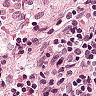
Metastatic tissue present: no